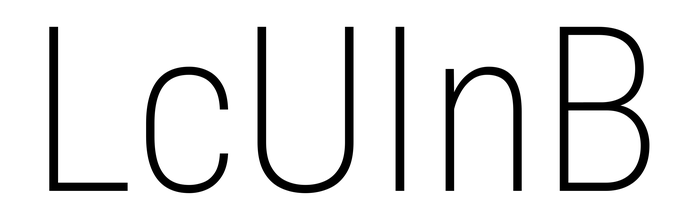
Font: Roboto_Condensed_ExtraLight